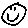
Label: smiley face